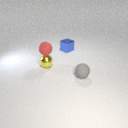
small yellow metal sphere in front of small blue metal cube